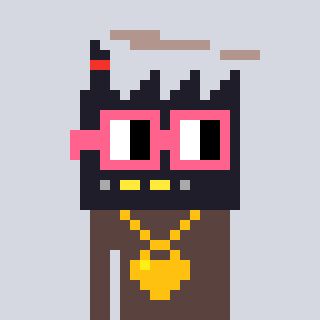
a pixel art character with square pink glasses, a factory-shaped head and a darkbrown-colored body on a cool background